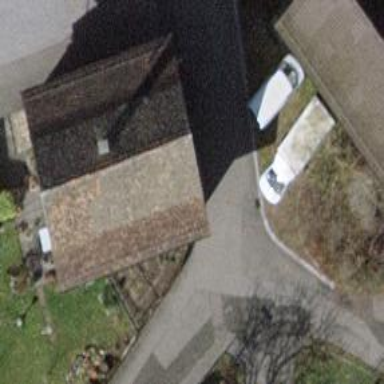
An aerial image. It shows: Pitched roof building.